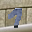
Label: 7